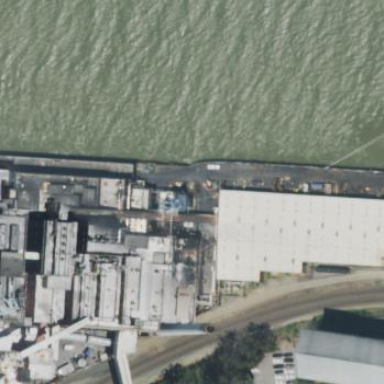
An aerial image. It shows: Industrial building.